Interaction volume radius: 10 \u00c5
Interaction volume height: 30 \u00c5
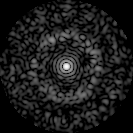
Disorder parameter: 0.8395